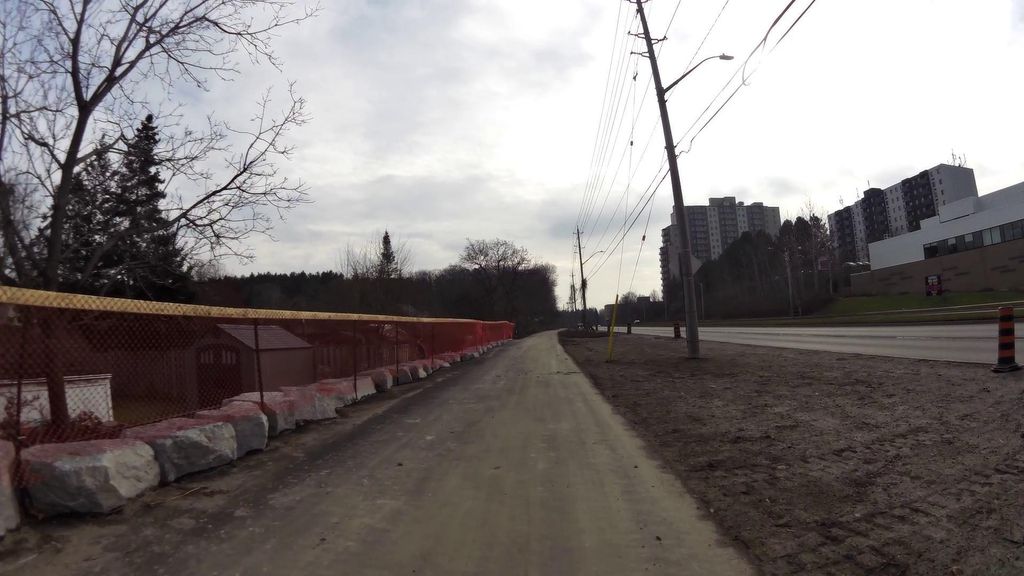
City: kitchener-waterloo